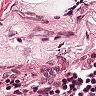
Metastatic tissue present: no